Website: macys
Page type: delivery-shipping
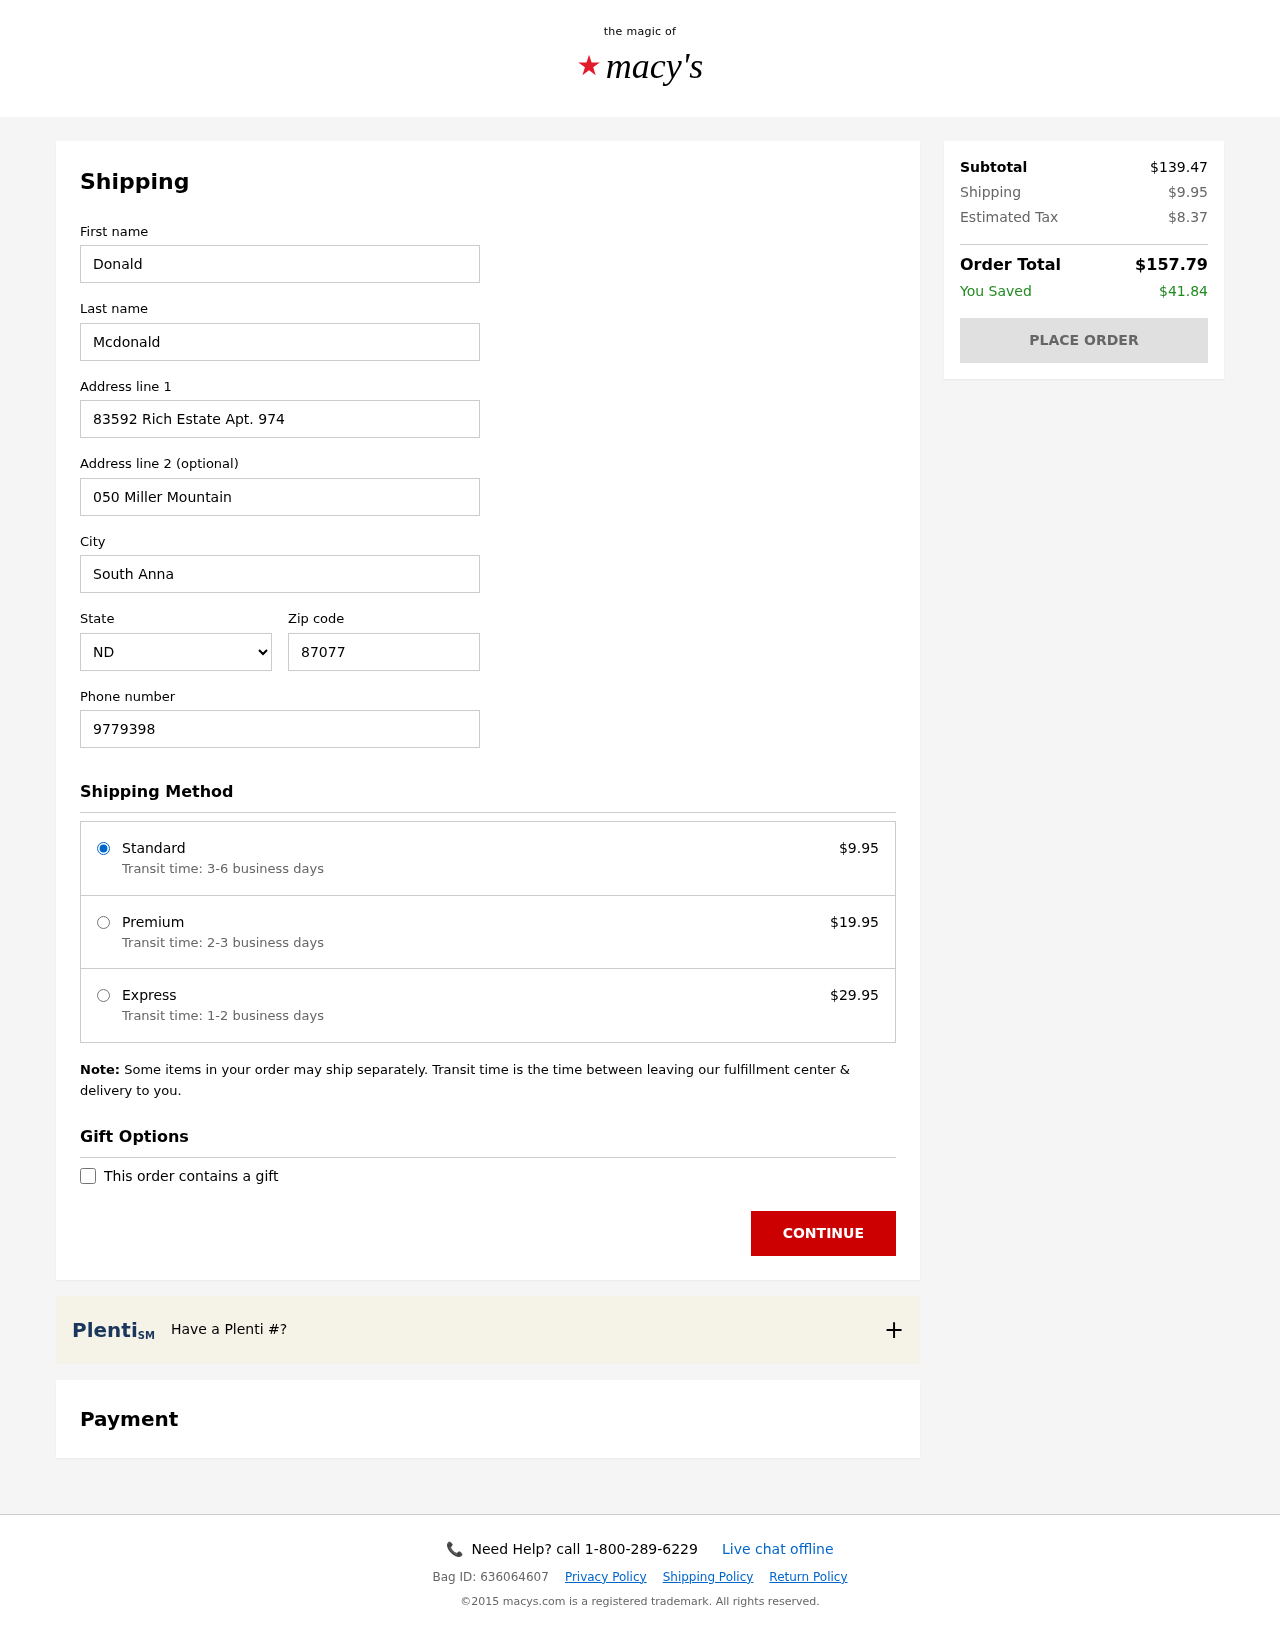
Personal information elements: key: PII_CITY
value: South Anna
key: PII_FIRSTNAME
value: Donald
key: PII_LASTNAME
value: Mcdonald
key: PII_PHONE
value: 9779398858
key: PII_POSTCODE
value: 87077
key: PII_STATE_ABBR
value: ND
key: PII_STREET
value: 83592 Rich Estate Apt. 974
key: PII_STREET2
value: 050 Miller Mountain
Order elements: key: ORDER_SHIPPING_COST
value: $9.95
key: ORDER_SHIPPING_PREMIUM
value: $19.95
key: ORDER_SHIPPING_EXPRESS
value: $29.95
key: ORDER_SUBTOTAL
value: $139.47
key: ORDER_TAX
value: $8.37
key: ORDER_TOTAL
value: $157.79
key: ORDER_SAVINGS
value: $41.84